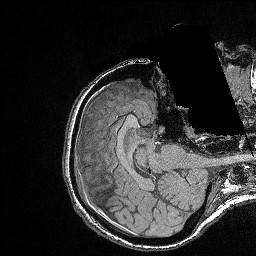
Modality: FLASH
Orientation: axial
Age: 24
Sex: female